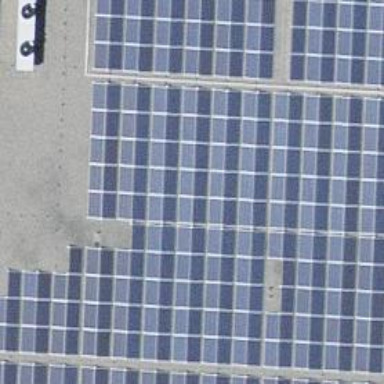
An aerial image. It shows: Solar photovoltaic panel generator.